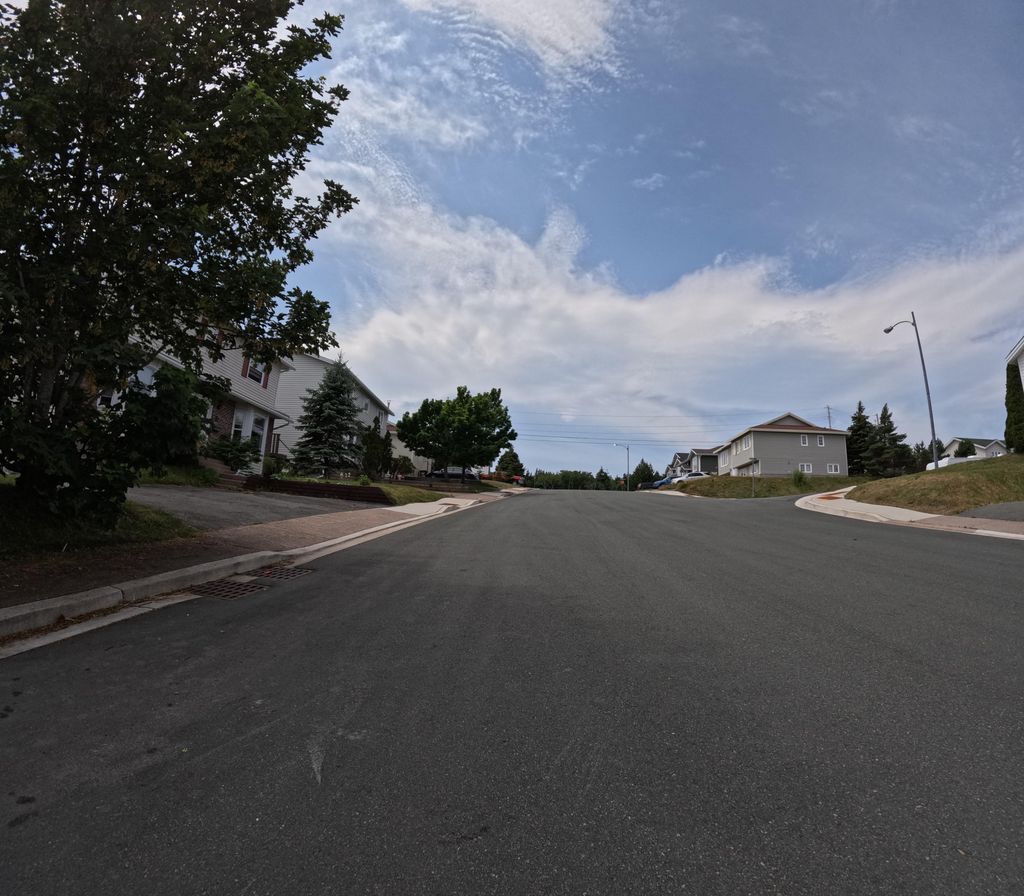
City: st_johns